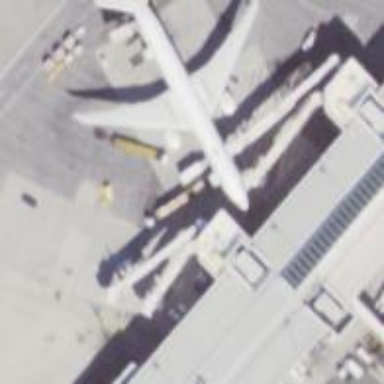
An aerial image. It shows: Airport gate.